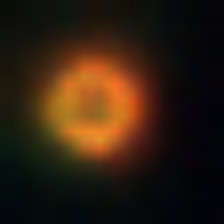
Taxon: NanoPlankton
Group: Other